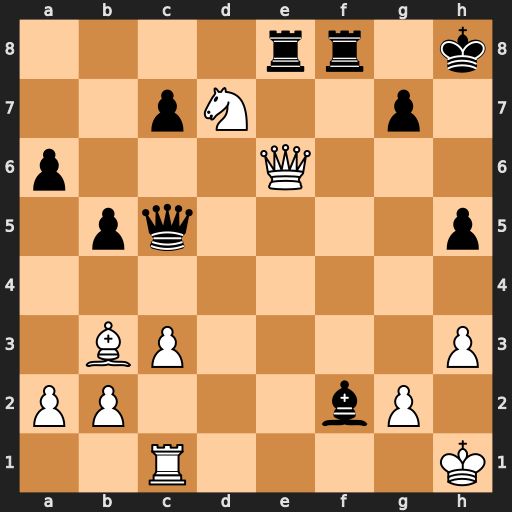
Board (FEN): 4rr1k/2pN2p1/p3Q3/1pq4p/8/1BP4P/PP3bP1/2R4K
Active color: w
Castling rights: -
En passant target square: -
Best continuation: Nxc5 Rxe6 Nxe6